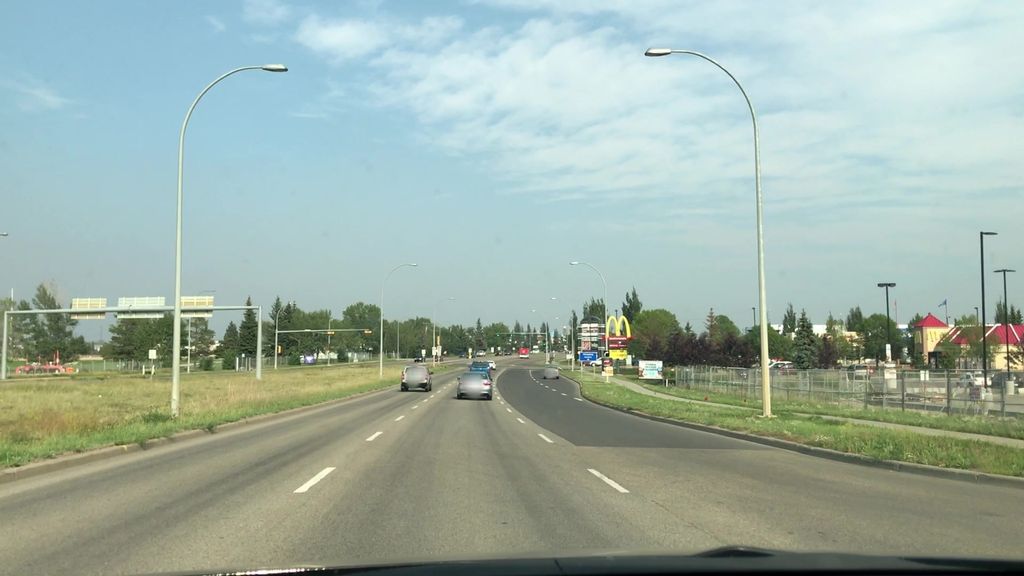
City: edmonton